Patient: sex M, age 30
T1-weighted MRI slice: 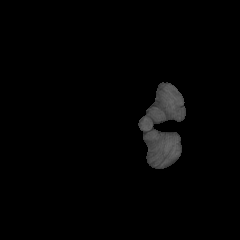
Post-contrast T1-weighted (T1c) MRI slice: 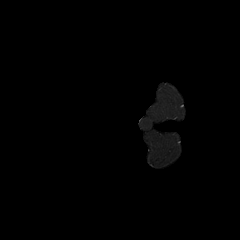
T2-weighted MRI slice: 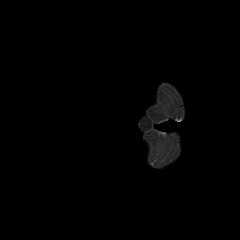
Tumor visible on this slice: no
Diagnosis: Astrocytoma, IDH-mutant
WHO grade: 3